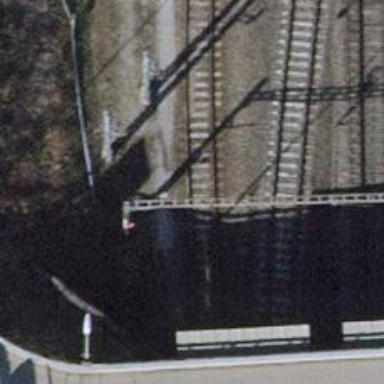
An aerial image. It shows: Single-track spur railway line.